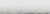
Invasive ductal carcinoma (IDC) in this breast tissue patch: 0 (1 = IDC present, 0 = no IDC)